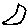
Label: moon